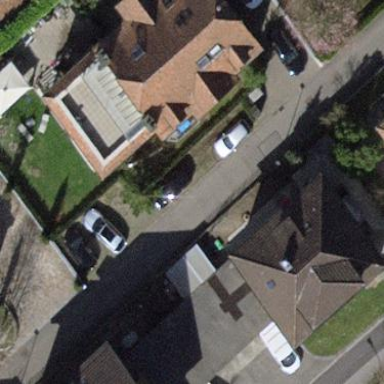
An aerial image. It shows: Detached building with hipped roof shape.